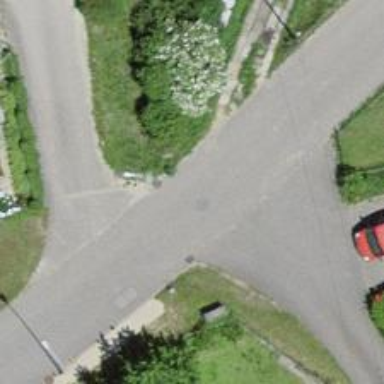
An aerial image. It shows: Asphalt road in residential area.